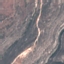
Land use / land cover: HerbaceousVegetation